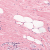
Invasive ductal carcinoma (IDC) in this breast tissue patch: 1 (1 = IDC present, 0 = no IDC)